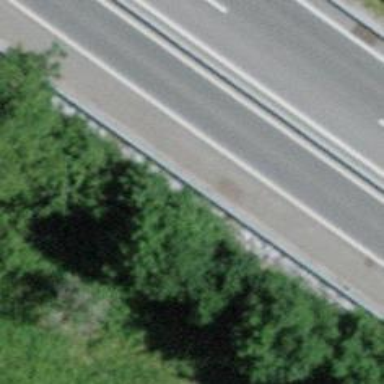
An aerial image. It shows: Asphalt road classified as trunk highway.